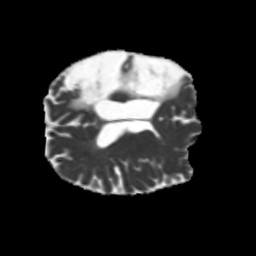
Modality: MD
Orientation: axial
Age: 49
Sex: male
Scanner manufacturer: siemens
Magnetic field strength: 3 T
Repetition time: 5.25 s
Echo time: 0.08 s